RGB frame:
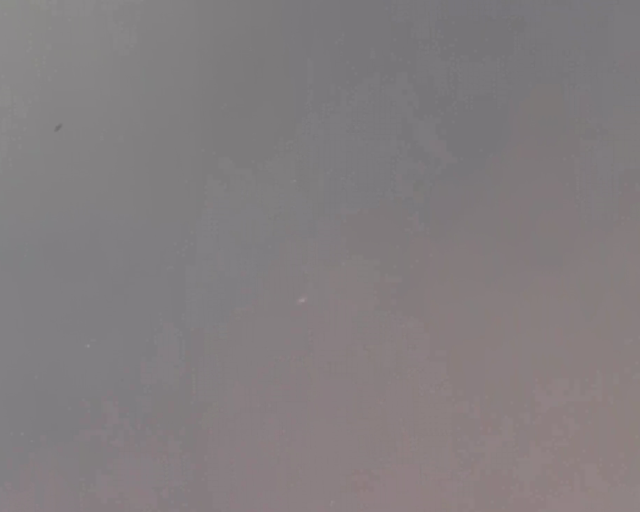
Thermal frame:
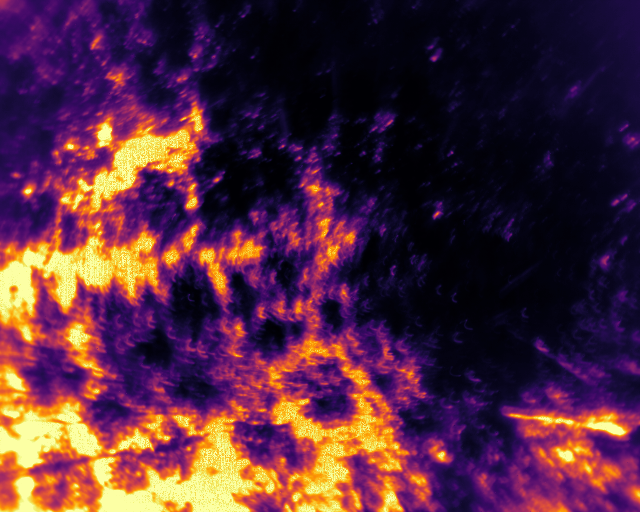
Captured: 2026-02-27 02:39:17
Pixels at or above 80 °C: 112715 (fraction of frame: 0.344)